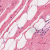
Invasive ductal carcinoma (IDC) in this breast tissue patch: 0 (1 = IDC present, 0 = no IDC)